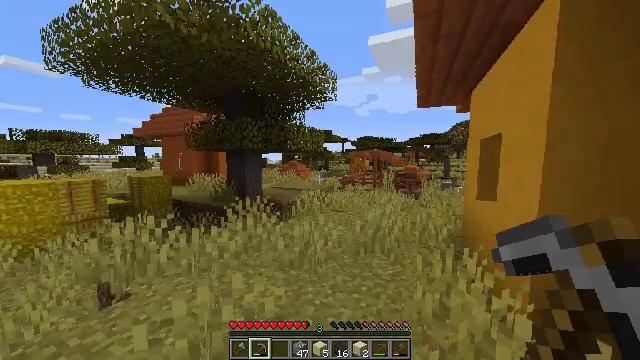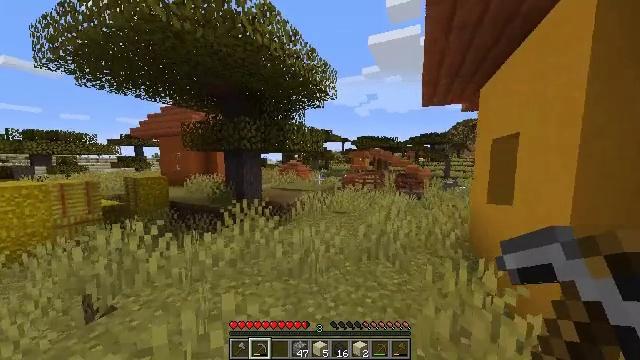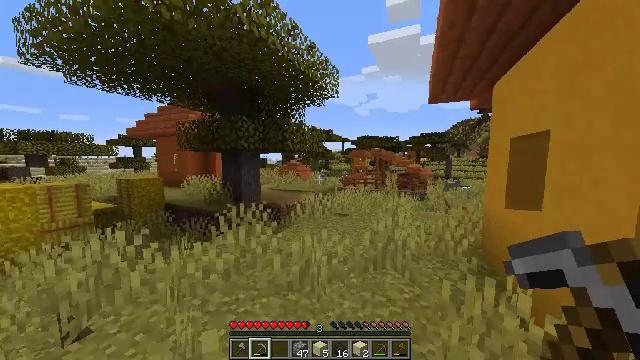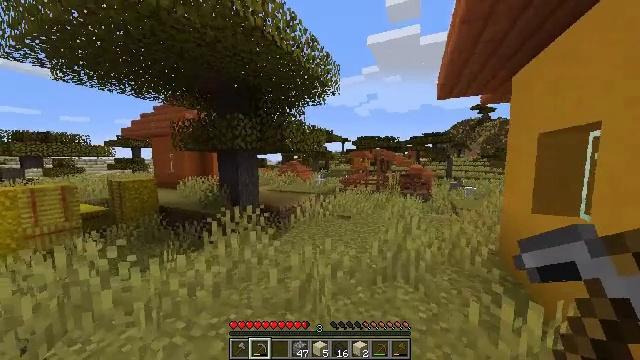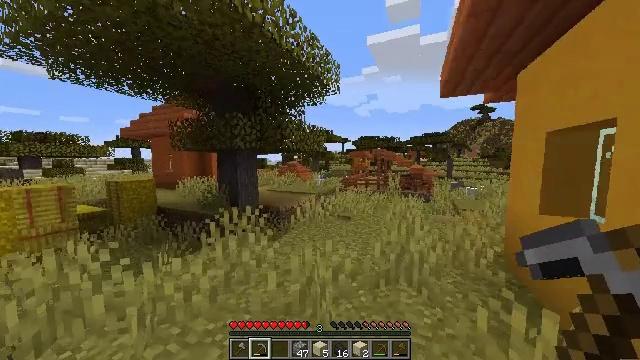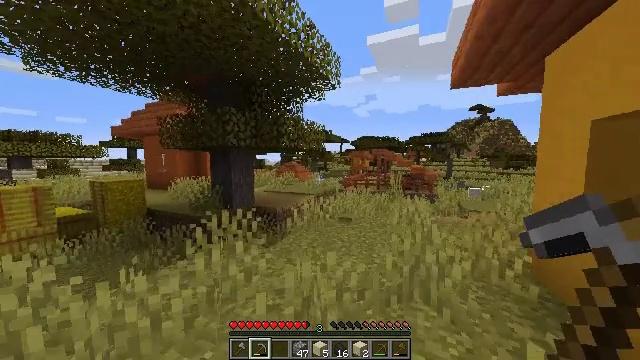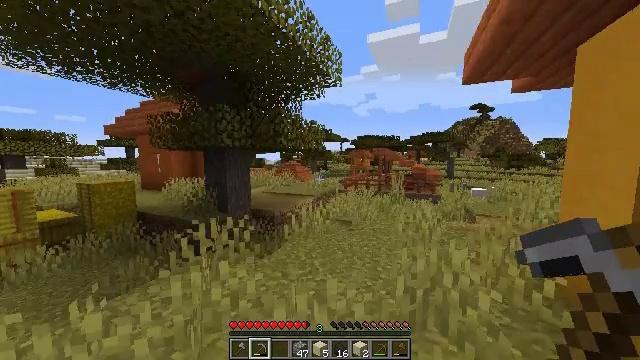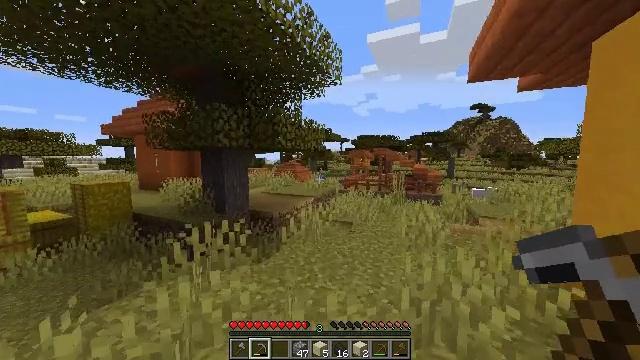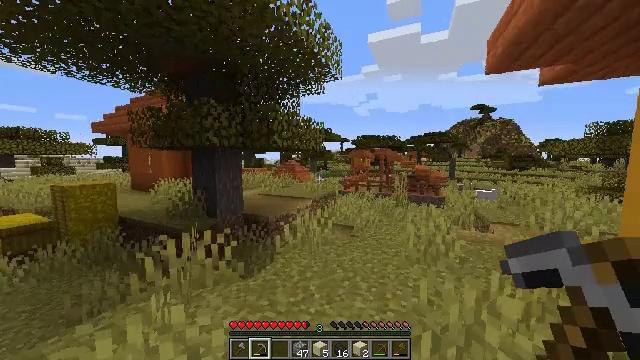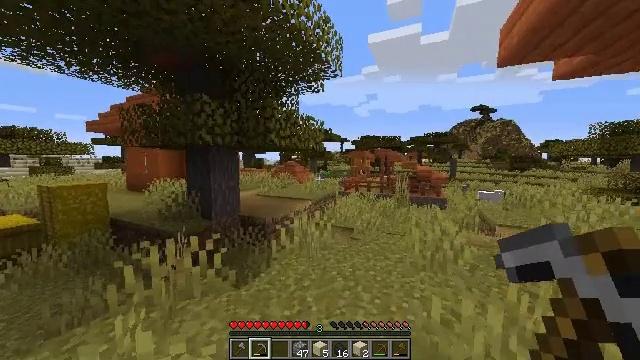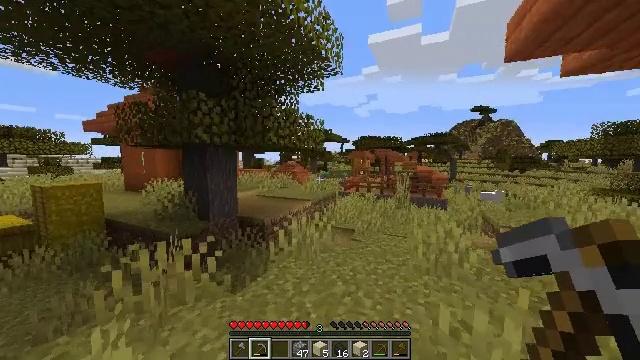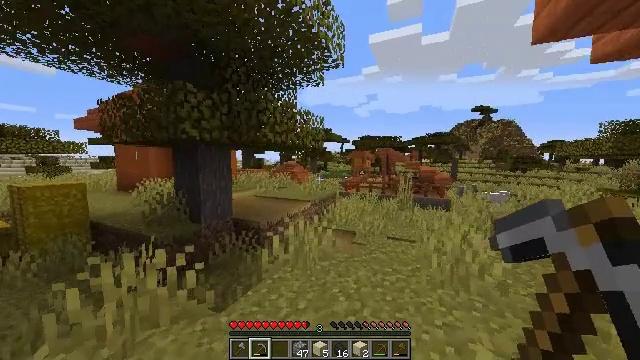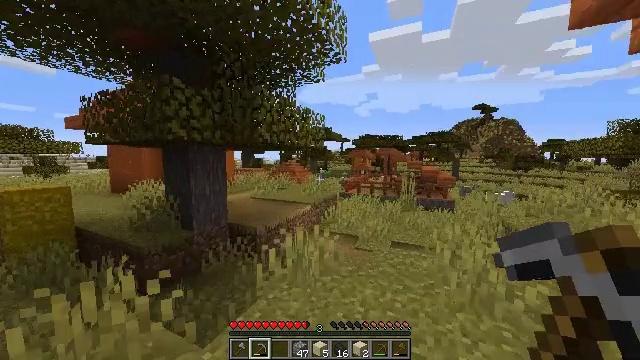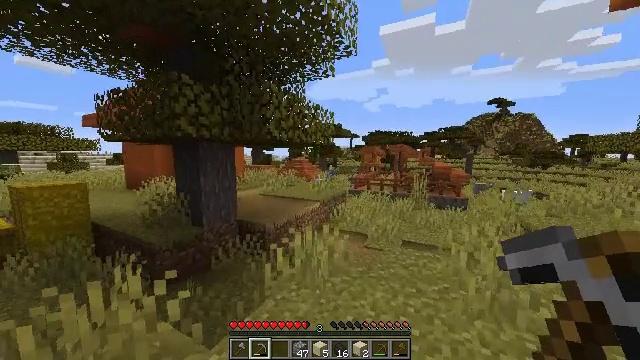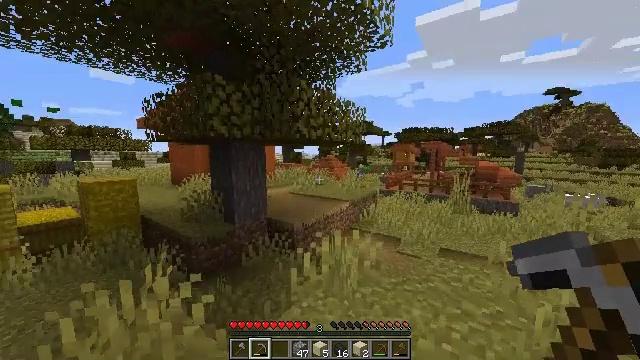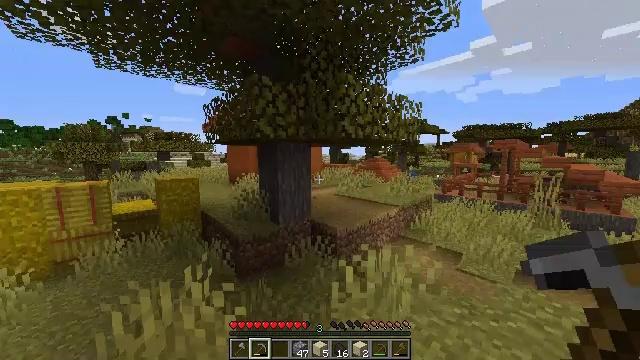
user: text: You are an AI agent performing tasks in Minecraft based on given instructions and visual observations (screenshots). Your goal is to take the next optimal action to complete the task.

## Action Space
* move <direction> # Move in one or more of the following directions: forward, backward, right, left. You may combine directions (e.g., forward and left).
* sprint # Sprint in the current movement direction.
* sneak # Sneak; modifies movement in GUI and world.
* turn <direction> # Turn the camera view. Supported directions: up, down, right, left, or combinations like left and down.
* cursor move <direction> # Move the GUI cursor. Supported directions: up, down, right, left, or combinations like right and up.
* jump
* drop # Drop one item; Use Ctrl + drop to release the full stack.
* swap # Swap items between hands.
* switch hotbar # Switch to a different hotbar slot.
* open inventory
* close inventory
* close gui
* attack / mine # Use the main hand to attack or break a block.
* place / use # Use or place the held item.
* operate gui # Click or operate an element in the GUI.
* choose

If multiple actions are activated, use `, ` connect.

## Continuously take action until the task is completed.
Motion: motion action
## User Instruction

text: Gather hay blocks from the farm.
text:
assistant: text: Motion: move forward
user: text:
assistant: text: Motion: move forward
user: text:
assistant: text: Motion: move forward
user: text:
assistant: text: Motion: move forward
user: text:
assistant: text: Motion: move forward
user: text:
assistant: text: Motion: move forward
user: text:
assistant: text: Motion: move forward
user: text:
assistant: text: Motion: move forward
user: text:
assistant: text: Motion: move forward
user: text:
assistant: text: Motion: move forward
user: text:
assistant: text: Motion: move forward
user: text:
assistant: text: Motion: move forward
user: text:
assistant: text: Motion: move forward, turn left
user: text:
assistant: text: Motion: move forward, turn left
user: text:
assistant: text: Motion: move forward, turn left
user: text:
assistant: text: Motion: move forward
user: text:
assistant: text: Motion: move forward
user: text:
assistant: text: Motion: move forward, turn right
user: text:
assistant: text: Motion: move forward, turn right
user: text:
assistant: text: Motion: move forward
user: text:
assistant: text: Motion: move forward
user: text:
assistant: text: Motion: move forward
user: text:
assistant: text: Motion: move forward
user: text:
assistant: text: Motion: move forward
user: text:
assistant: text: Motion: move forward
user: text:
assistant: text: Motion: move forward and move right
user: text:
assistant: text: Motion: move forward and move right
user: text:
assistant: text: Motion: move forward and move right
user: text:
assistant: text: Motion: move forward and move right, turn left
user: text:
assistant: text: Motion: move forward and move right, turn left and up